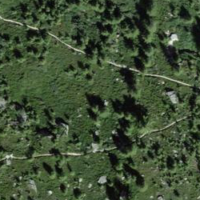
EUNIS habitat code: 44
Species observed at this site:
Empetrum nigrum